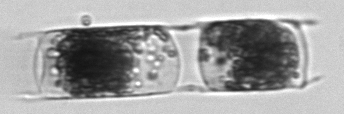
Label: Hemiaulus